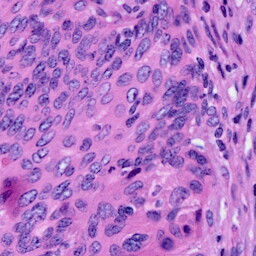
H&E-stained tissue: Cervix